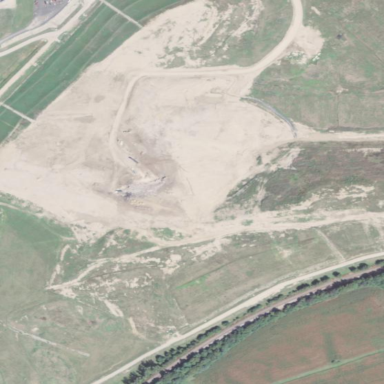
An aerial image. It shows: Waste transfer station.